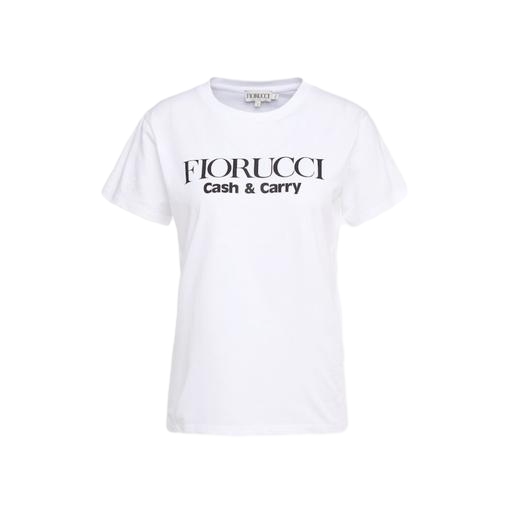
logo t-shirt, white logo print t-shirt, white t-shirt and black letters, white background